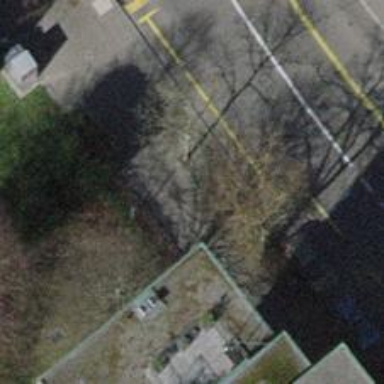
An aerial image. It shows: Tree-lined avenue.